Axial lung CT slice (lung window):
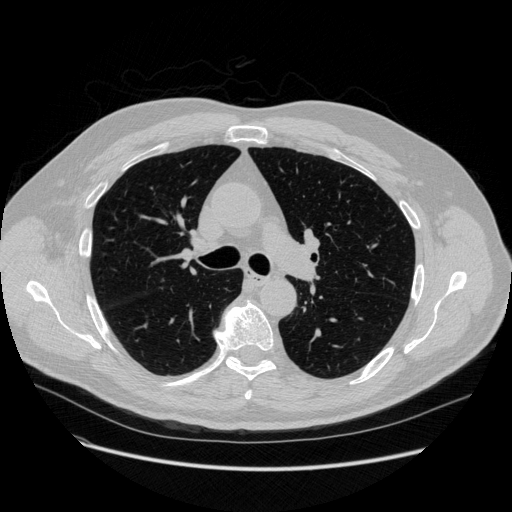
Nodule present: no